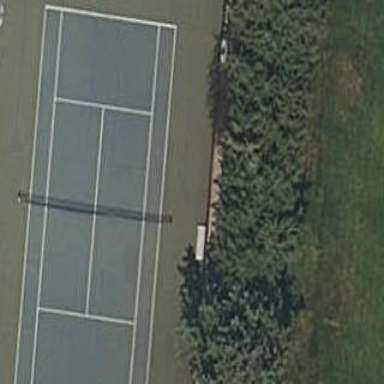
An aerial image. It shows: Tennis court on the leisure land pitch.